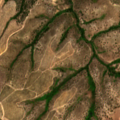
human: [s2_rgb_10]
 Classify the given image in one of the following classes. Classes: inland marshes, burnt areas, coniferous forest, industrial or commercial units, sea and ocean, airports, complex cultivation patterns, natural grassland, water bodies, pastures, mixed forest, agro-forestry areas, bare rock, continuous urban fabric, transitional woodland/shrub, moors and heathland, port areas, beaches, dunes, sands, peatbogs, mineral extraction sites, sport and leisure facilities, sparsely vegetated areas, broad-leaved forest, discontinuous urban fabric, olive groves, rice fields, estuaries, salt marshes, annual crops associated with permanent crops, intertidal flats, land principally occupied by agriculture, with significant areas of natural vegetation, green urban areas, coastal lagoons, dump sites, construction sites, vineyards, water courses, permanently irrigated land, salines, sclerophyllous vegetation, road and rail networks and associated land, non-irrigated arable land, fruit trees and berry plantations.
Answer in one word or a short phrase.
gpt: non-irrigated arable land, agro-forestry areas, broad-leaved forest, transitional woodland/shrub